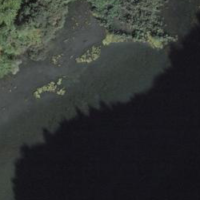
EUNIS habitat code: 14
Species observed at this site:
Tachybaptus ruficollis
Fulica atra
Anas platyrhynchos
Troglodytes troglodytes
Aythya ferina
Aythya fuligula
Fringilla coelebs
Aegithalos caudatus
Buteo buteo
Columba palumbus
Cygnus olor
Gallinula chloropus
Mareca strepera
Parus major
Erithacus rubecula
Certhia familiaris